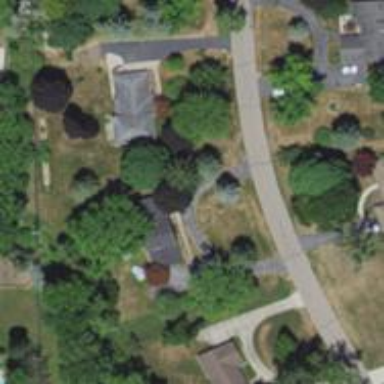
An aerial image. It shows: Driveway leading to service road.